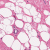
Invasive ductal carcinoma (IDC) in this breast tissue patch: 0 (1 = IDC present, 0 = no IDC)